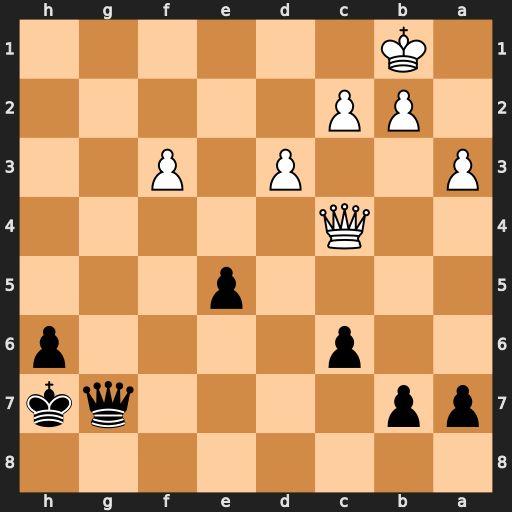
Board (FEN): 8/pp4qk/2p4p/4p3/2Q5/P2P1P2/1PP5/1K6
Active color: b
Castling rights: -
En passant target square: -
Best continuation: Qg1+ Ka2 Qg8